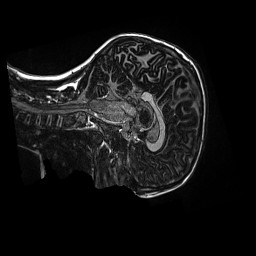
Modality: MP2RAGE
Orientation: sagittal
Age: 9
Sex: male
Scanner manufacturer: siemens
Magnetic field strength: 3 T
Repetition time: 4 s
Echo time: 0.00303 s